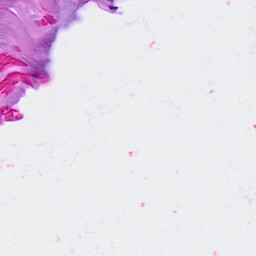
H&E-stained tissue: Breast